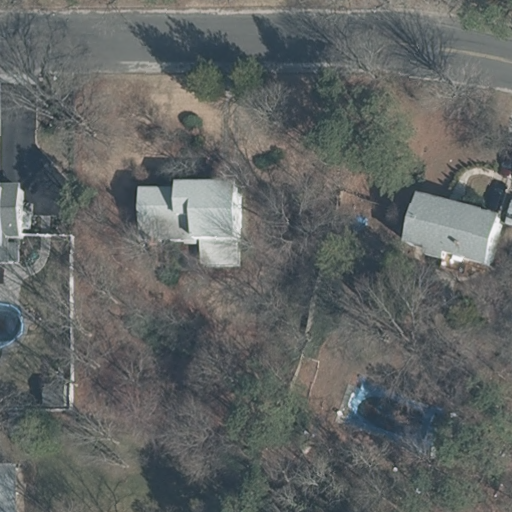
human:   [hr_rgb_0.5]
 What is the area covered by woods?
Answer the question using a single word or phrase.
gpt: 1417m2

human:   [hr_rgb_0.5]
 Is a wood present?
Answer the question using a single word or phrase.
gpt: yes

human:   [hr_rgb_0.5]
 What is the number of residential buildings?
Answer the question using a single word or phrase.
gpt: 4

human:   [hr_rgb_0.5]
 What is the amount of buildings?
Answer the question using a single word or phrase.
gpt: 4

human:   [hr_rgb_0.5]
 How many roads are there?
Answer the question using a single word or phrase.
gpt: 1

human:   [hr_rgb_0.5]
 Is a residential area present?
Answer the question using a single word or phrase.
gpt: yes

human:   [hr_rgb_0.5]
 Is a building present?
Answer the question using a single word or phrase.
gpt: yes

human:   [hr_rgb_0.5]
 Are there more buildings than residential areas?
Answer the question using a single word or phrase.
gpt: yes

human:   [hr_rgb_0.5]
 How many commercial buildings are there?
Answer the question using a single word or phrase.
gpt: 0

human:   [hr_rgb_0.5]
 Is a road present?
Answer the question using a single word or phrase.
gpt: yes

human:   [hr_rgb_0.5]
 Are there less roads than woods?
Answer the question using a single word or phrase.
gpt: no

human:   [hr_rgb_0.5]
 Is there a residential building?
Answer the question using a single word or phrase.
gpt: yes

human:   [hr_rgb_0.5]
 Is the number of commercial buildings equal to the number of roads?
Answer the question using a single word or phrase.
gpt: no

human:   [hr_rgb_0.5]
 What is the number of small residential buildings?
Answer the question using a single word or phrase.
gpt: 1

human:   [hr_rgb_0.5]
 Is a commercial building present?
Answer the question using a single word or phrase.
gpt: no

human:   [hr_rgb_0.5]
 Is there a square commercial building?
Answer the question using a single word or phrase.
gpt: no

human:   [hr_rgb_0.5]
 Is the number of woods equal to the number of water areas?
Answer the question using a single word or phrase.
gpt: no

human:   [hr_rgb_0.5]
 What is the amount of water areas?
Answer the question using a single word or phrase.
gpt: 0

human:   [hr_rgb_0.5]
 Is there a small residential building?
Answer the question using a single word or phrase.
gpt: yes

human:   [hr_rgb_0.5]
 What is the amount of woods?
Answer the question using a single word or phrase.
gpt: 1

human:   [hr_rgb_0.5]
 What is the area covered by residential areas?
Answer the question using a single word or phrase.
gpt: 9196m2

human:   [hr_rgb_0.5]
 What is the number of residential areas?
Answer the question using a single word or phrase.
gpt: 1

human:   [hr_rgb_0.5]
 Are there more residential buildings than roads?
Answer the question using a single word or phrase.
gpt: yes

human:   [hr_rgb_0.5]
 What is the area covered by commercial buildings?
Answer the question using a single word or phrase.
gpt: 0m2

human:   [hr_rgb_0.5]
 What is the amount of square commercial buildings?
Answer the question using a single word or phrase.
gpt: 0

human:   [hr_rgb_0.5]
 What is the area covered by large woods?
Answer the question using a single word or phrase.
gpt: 1417m2

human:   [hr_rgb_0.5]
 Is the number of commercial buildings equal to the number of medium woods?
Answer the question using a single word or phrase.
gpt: yes

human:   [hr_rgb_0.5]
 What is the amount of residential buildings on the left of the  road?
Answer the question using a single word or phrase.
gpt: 3

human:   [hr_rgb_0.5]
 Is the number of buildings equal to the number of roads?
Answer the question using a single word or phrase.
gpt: no

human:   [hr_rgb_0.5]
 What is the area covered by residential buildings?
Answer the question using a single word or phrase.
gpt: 649m2

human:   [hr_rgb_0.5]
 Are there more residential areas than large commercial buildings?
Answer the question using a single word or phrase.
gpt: yes

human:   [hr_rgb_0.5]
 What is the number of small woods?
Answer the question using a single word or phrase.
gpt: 0

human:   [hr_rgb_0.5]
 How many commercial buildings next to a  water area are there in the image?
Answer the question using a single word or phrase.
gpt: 0

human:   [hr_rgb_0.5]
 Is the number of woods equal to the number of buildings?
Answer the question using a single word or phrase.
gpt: no

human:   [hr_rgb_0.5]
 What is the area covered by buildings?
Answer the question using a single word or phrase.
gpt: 649m2

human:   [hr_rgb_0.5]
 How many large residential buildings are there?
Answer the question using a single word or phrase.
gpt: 0

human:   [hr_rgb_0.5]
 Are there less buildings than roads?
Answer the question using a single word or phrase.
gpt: no

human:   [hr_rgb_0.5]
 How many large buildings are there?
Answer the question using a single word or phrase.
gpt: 0

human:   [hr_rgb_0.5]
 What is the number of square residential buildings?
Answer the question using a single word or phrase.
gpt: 0

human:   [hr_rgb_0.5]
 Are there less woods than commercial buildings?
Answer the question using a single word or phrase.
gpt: no

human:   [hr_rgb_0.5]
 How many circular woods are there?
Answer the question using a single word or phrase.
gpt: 0

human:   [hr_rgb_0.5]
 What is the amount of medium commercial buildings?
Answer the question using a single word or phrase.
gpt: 0

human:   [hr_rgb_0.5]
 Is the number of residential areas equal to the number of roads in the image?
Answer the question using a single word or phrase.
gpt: yes

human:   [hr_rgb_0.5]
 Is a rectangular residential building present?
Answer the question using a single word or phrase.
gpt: yes

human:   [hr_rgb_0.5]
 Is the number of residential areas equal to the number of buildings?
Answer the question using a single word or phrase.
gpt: no

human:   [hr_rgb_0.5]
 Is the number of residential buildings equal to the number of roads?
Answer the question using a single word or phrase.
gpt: no

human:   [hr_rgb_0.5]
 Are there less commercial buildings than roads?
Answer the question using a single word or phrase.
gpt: yes

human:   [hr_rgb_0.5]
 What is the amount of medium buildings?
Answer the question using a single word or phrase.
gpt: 3

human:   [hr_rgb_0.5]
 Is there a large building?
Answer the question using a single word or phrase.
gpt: no

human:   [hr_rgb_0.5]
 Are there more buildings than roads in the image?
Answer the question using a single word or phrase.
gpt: yes

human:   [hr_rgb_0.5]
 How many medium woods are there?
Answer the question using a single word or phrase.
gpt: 0

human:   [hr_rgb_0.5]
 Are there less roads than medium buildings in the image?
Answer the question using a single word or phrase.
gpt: yes

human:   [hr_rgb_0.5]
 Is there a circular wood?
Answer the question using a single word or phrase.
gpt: no

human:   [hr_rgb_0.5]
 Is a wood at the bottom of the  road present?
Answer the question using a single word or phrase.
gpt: yes

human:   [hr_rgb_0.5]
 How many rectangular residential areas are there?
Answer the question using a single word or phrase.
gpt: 0

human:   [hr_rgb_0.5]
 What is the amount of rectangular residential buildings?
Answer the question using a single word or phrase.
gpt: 2

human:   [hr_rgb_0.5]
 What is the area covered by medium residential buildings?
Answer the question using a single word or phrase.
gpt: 586m2

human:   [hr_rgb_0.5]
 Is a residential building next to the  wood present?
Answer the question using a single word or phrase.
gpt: yes

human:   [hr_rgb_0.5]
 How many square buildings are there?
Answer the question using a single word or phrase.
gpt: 0

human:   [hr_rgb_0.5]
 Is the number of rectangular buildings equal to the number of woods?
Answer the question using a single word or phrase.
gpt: no

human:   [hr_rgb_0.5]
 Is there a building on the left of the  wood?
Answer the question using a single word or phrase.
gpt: yes

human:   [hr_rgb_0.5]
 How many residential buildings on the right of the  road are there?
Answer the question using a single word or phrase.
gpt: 1

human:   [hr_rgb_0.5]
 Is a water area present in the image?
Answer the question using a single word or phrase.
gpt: no

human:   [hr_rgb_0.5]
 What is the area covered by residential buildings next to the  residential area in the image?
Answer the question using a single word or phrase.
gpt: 649m2